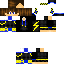
A male human skin with dark skin, wearing brown long hair dressed in a blue hoodie and black pants, featuring a closed mouth.